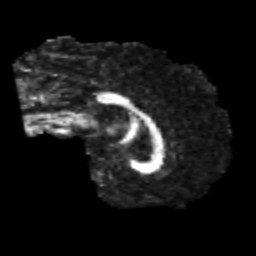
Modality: FA
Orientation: sagittal
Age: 22
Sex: male
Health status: healthy
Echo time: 0.074 s